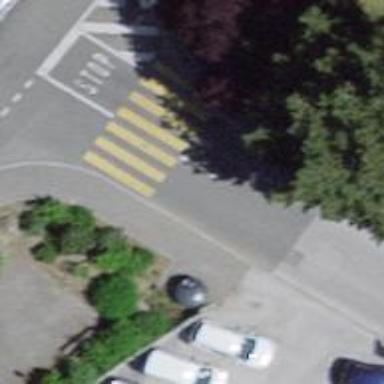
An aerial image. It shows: Uncontrolled zebra crossing with zebra markings.